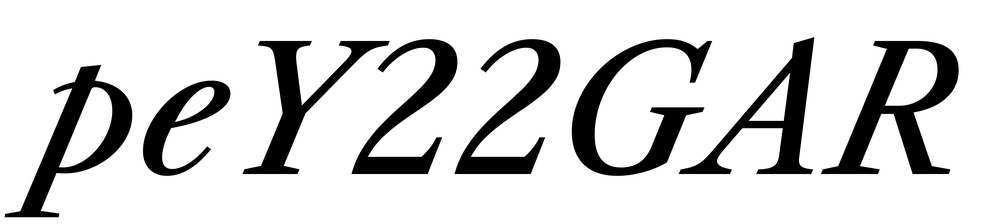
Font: LibreCaslonText-Italic_Medium_Italic